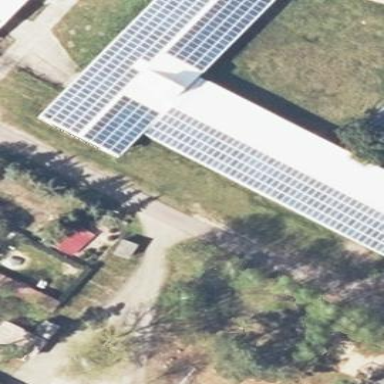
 generating electricity through photovoltaic methods."